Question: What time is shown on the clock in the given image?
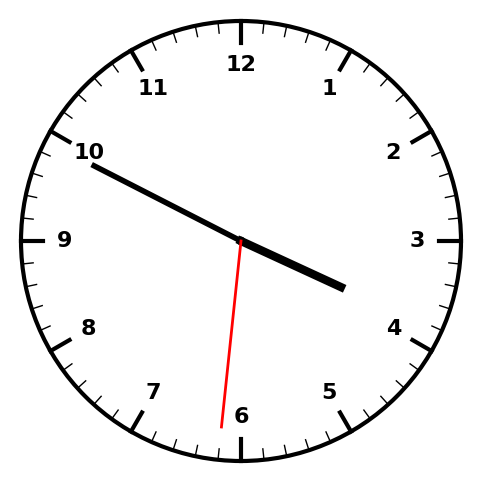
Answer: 03:49:31